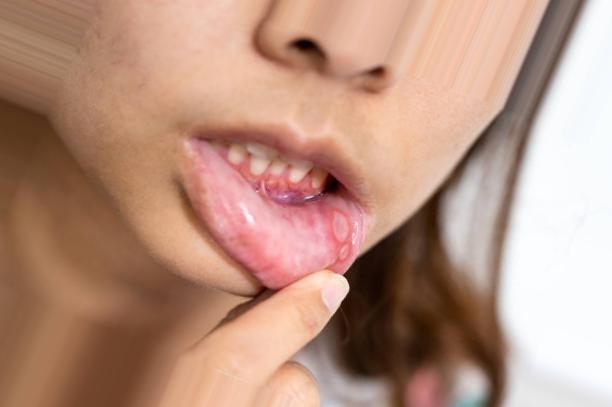
Condition: Mouth Ulcer